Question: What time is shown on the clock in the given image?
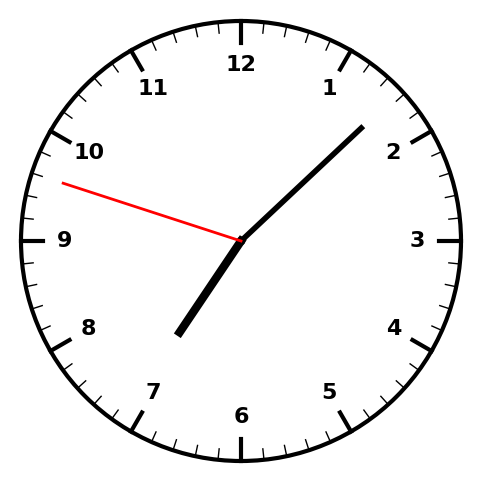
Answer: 07:07:48